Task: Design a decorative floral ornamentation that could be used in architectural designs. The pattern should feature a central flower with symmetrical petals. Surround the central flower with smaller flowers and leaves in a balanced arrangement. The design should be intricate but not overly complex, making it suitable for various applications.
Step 37:
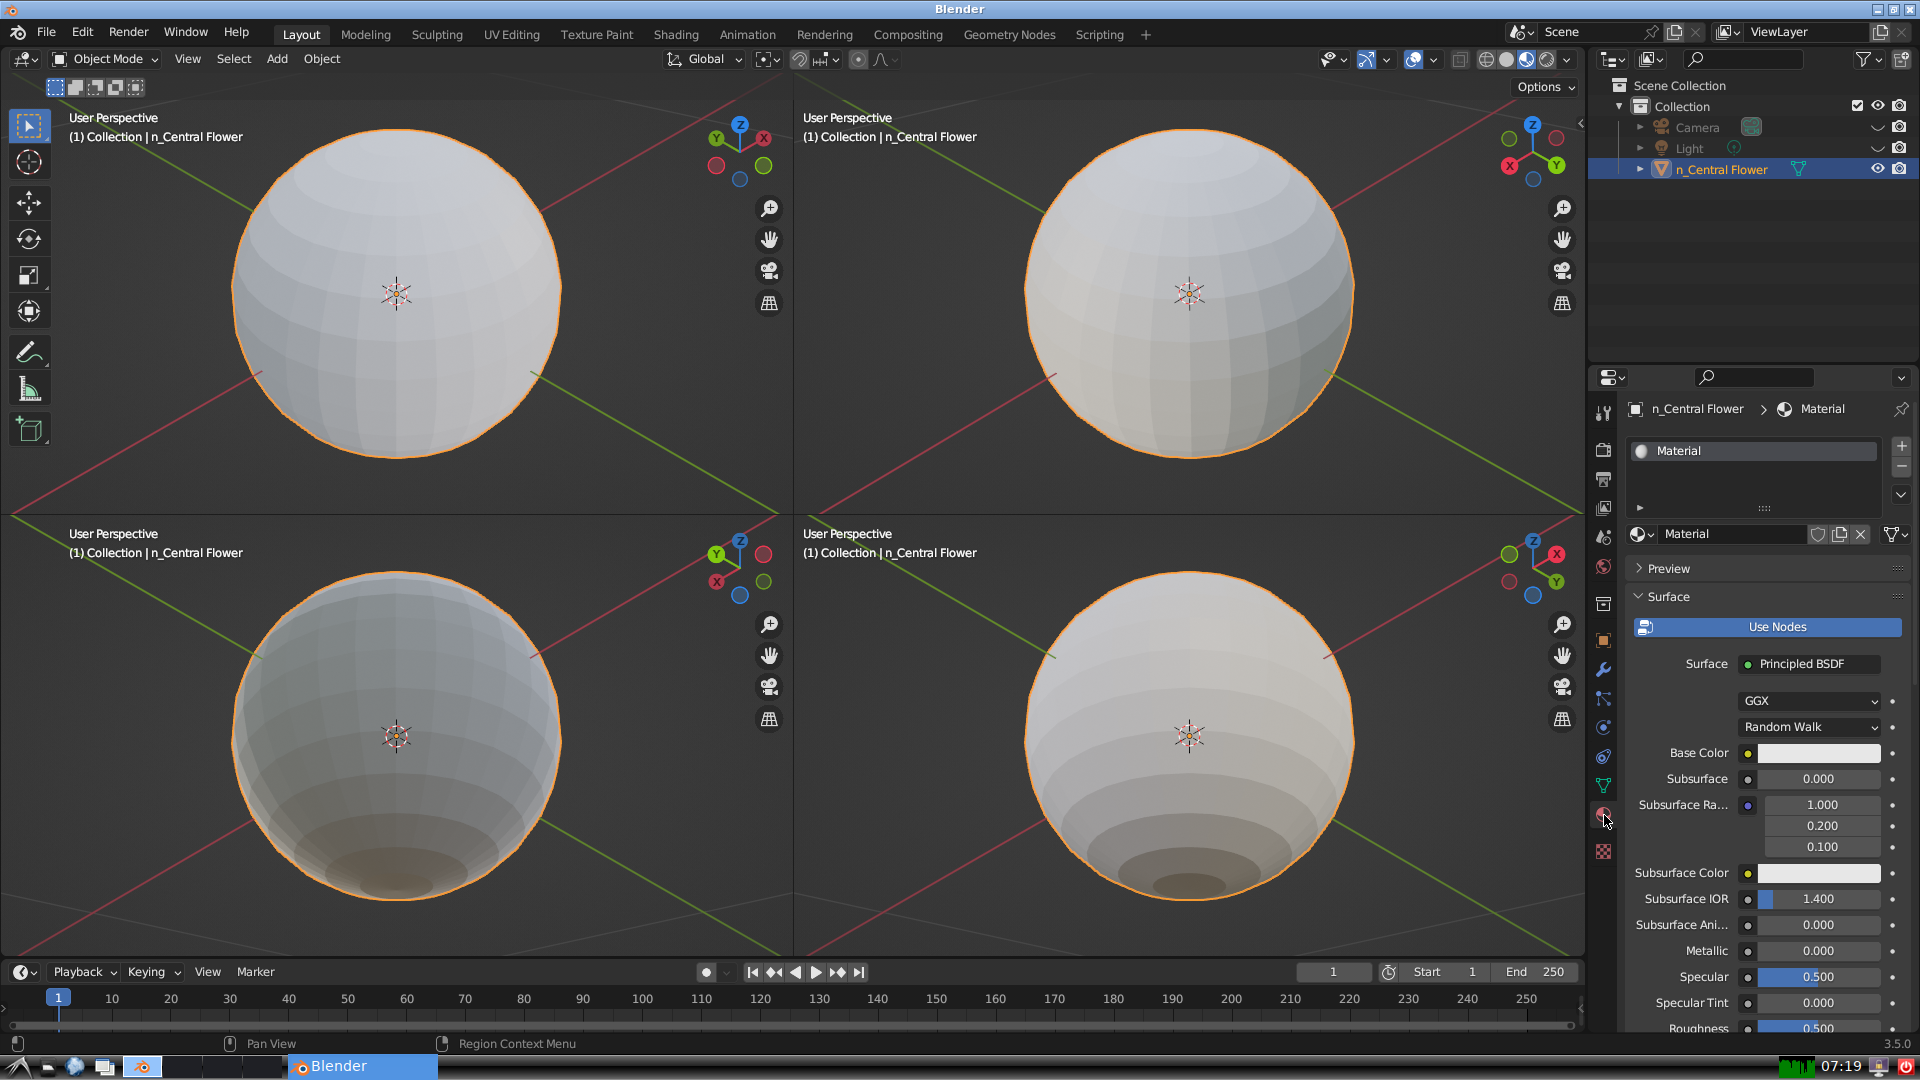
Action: {"mouse_move": [1706, 531]}